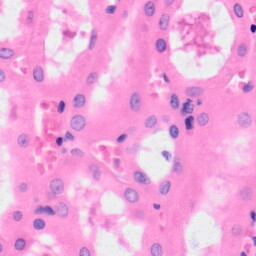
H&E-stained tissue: Kidney